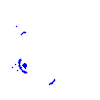
Particle: pion